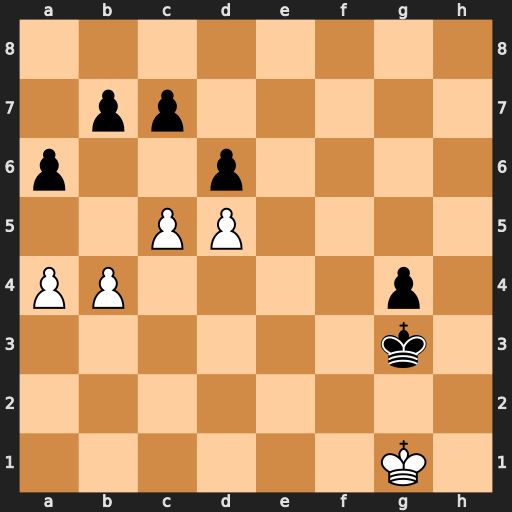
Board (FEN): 8/1pp5/p2p4/2PP4/PP4p1/6k1/8/6K1
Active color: w
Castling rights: -
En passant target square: -
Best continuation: a5 Kf4 b5 axb5 c6 bxc6 a6